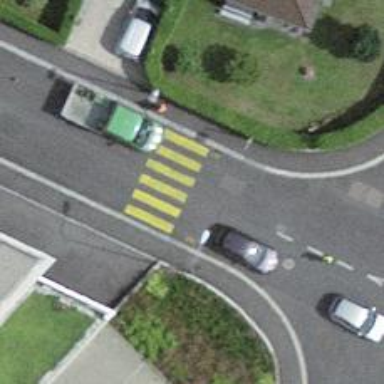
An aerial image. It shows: Zebra crossing on the road.